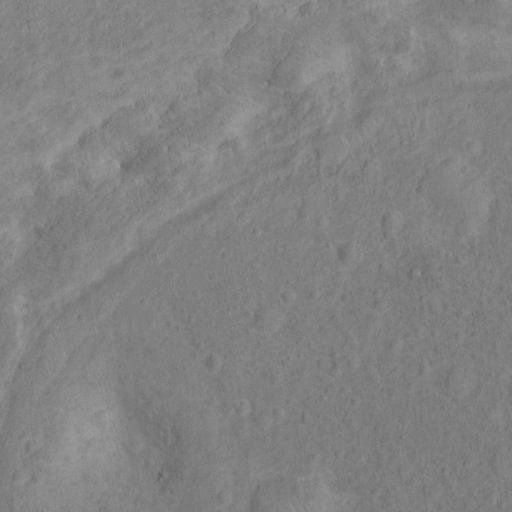
Classes present: Background